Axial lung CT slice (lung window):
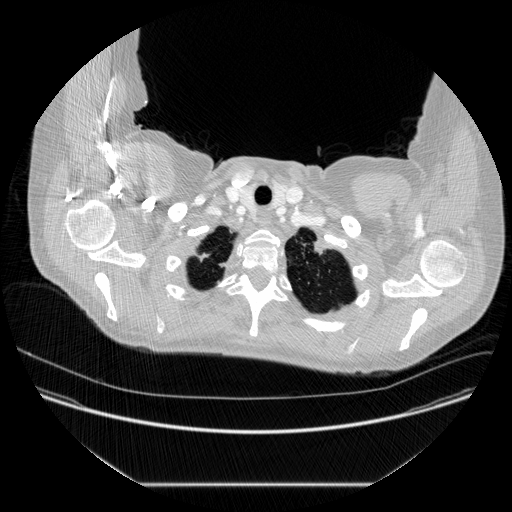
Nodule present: no